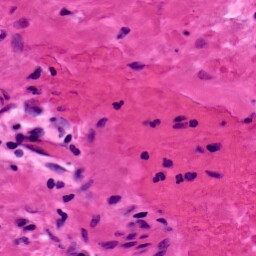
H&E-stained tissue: Ovarian